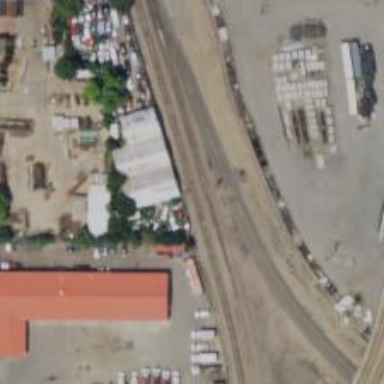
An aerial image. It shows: Railway signal.